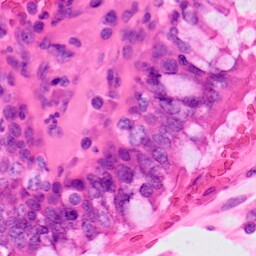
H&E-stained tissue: Lung